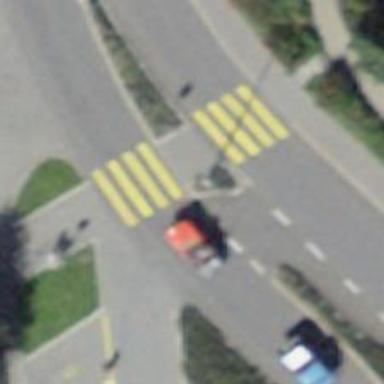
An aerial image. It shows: Zebra crossing on the road.